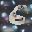
Label: 6